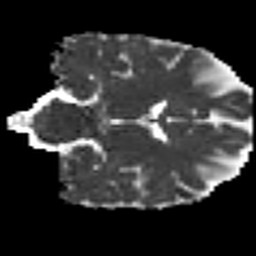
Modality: MD
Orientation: coronal
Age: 46
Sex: male
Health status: ill
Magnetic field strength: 3 T
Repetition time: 9 s
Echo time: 0.093 s